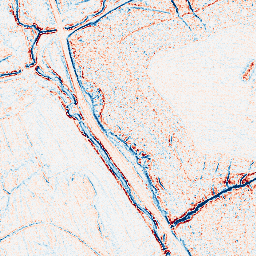
Category: edge_preserving
Decomposition family: bilateral
Decomposition parameters: d: 5
sigma_color: 50
sigma_space: 25
Upsampling method: sinc_blackman
Upsampling parameters: scale: 4
kernel_size: 8
Upsampling scale: 4